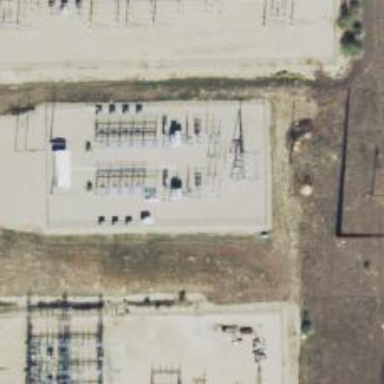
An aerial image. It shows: Switch used for power control.